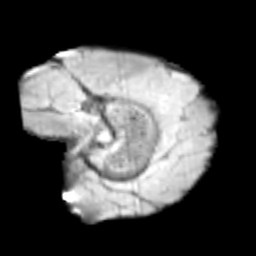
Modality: T2w
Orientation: sagittal
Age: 9
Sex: male
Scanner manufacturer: siemens
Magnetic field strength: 3 T
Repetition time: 3.8 s
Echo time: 0.07 s